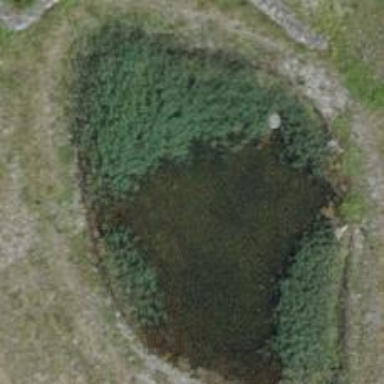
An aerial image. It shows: Pond surrounded by natural water.